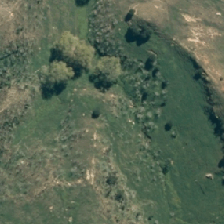
Land cover: manuka_kanuka